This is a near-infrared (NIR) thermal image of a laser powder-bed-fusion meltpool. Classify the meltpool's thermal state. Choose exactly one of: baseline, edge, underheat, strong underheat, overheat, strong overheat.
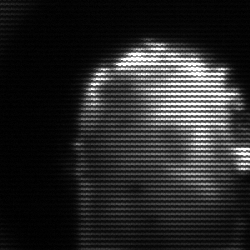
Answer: baseline